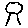
Label: tree